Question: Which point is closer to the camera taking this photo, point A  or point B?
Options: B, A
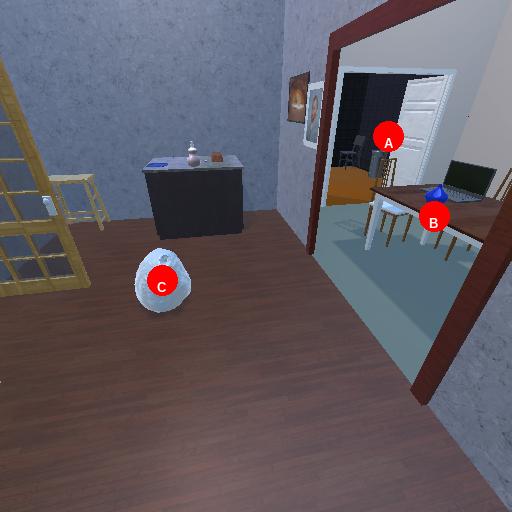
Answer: B